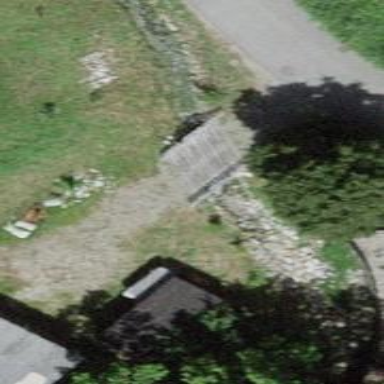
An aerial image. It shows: Gate.